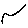
Label: line